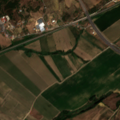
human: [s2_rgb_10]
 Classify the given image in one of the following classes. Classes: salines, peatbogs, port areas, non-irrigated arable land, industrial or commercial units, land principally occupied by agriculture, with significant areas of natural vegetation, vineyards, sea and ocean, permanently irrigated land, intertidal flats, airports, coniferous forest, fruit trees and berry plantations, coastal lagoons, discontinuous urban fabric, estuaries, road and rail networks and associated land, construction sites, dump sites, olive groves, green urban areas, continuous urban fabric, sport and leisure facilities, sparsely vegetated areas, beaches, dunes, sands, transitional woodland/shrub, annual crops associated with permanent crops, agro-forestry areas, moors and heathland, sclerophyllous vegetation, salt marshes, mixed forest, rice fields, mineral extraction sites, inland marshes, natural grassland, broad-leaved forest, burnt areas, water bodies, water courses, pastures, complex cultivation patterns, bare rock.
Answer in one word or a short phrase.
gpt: airports, permanently irrigated land, complex cultivation patterns